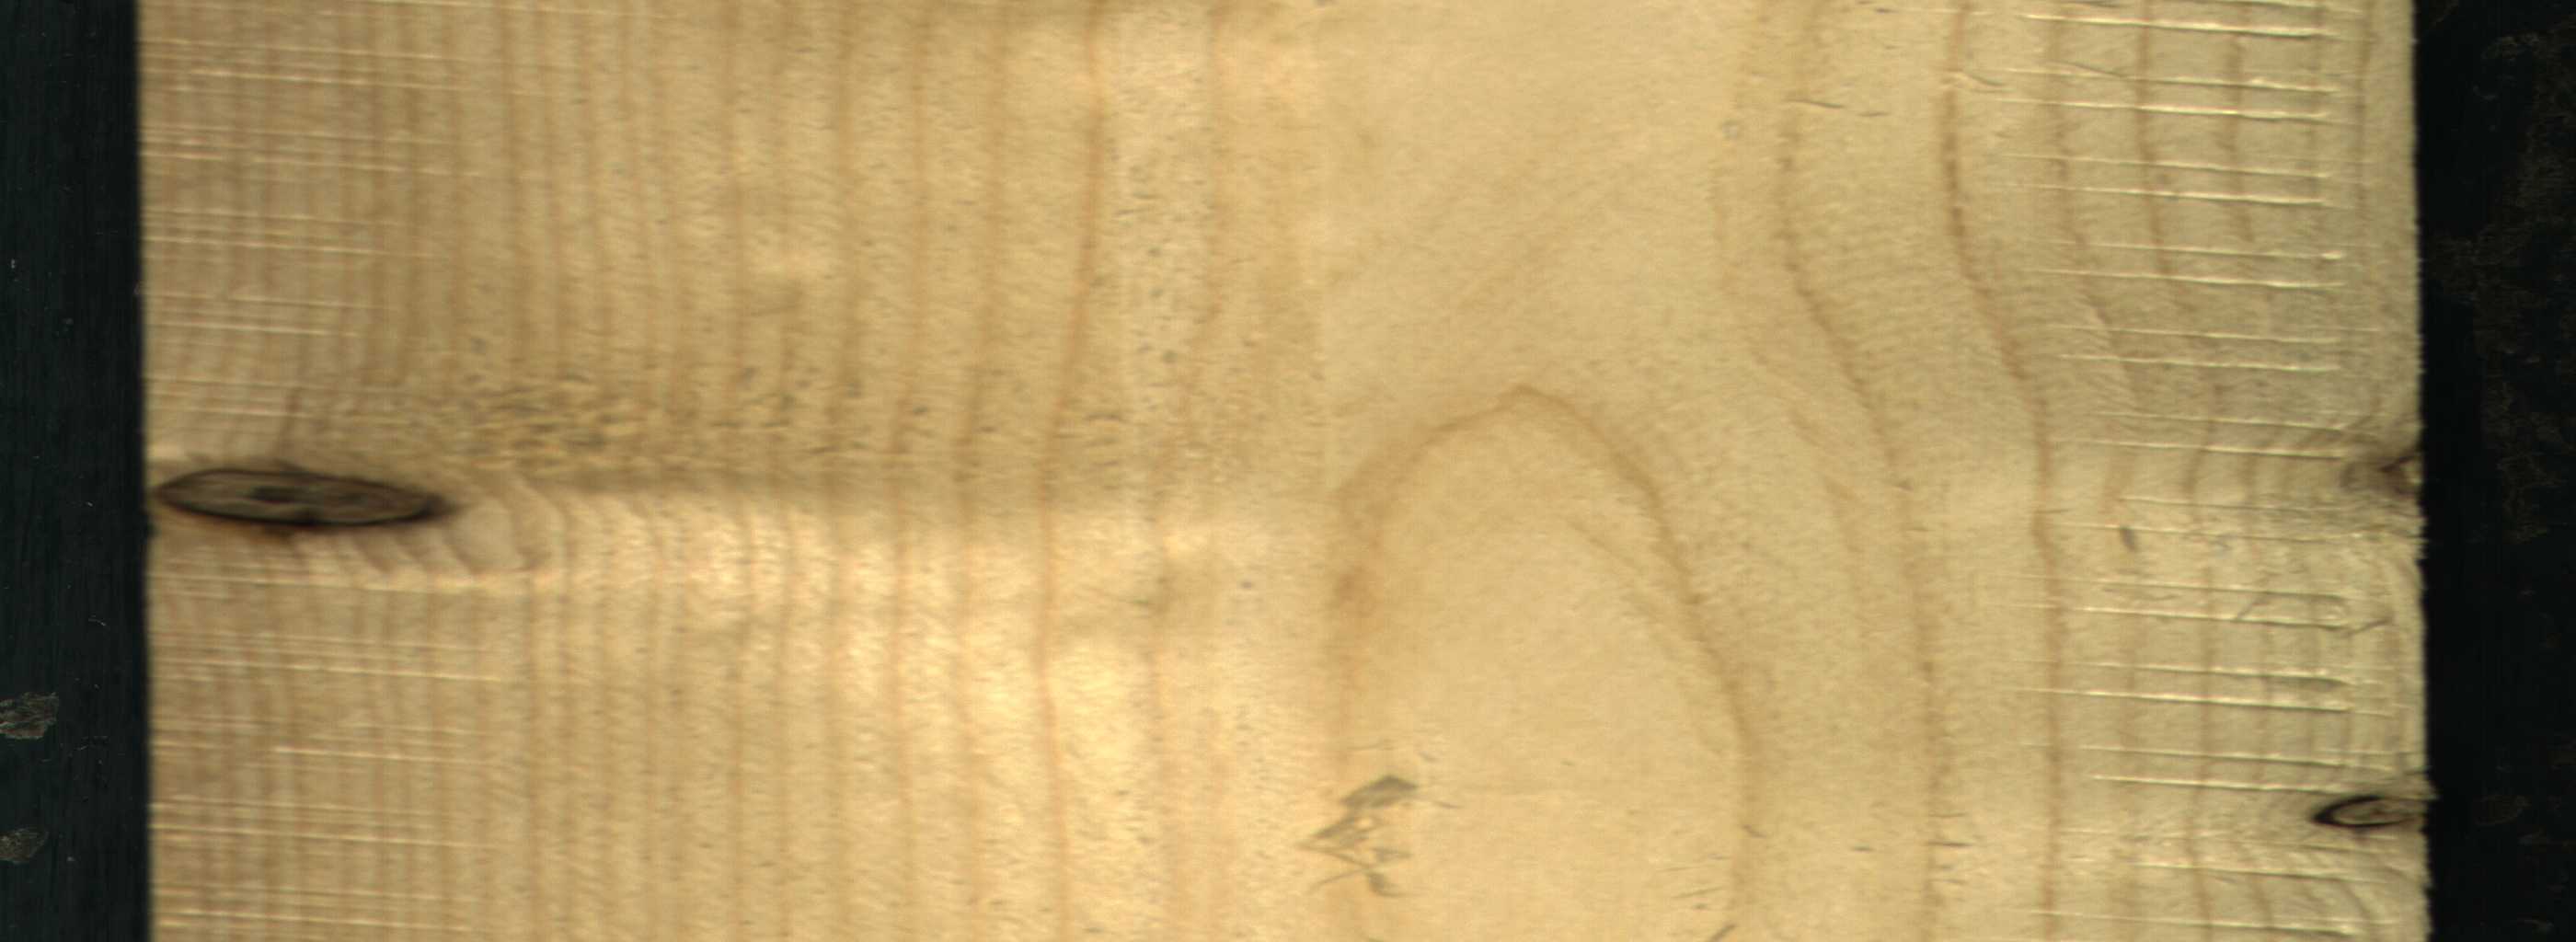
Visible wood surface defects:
Dead_Knot
Dead_Knot
Dead_Knot